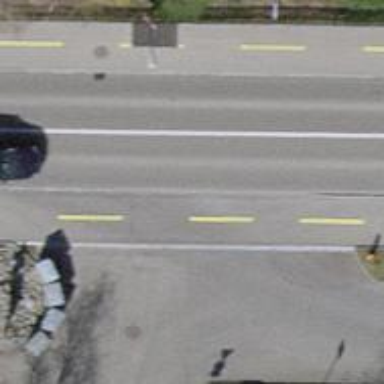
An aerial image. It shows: Asphalt road with separate sidewalk and cycle track. The road is primary highway.